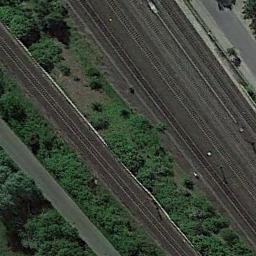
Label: railway